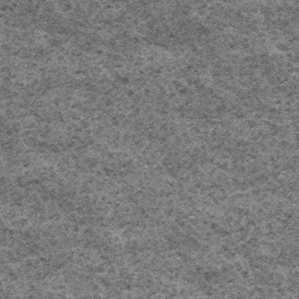
Label: frost